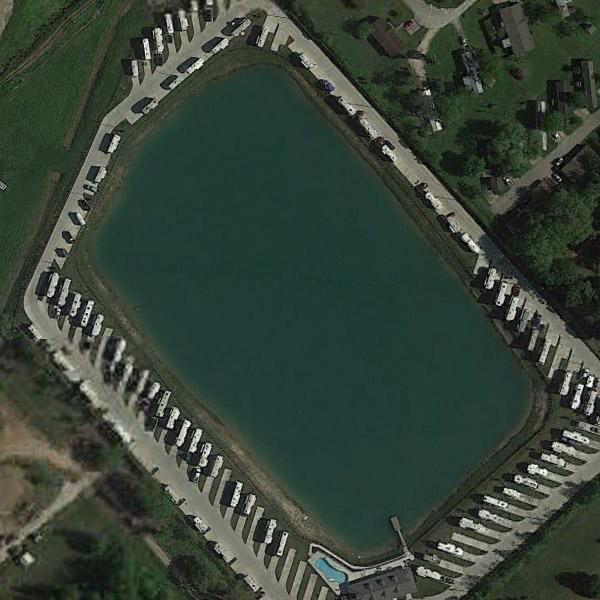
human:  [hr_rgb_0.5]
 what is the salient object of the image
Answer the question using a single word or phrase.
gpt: pond